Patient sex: F
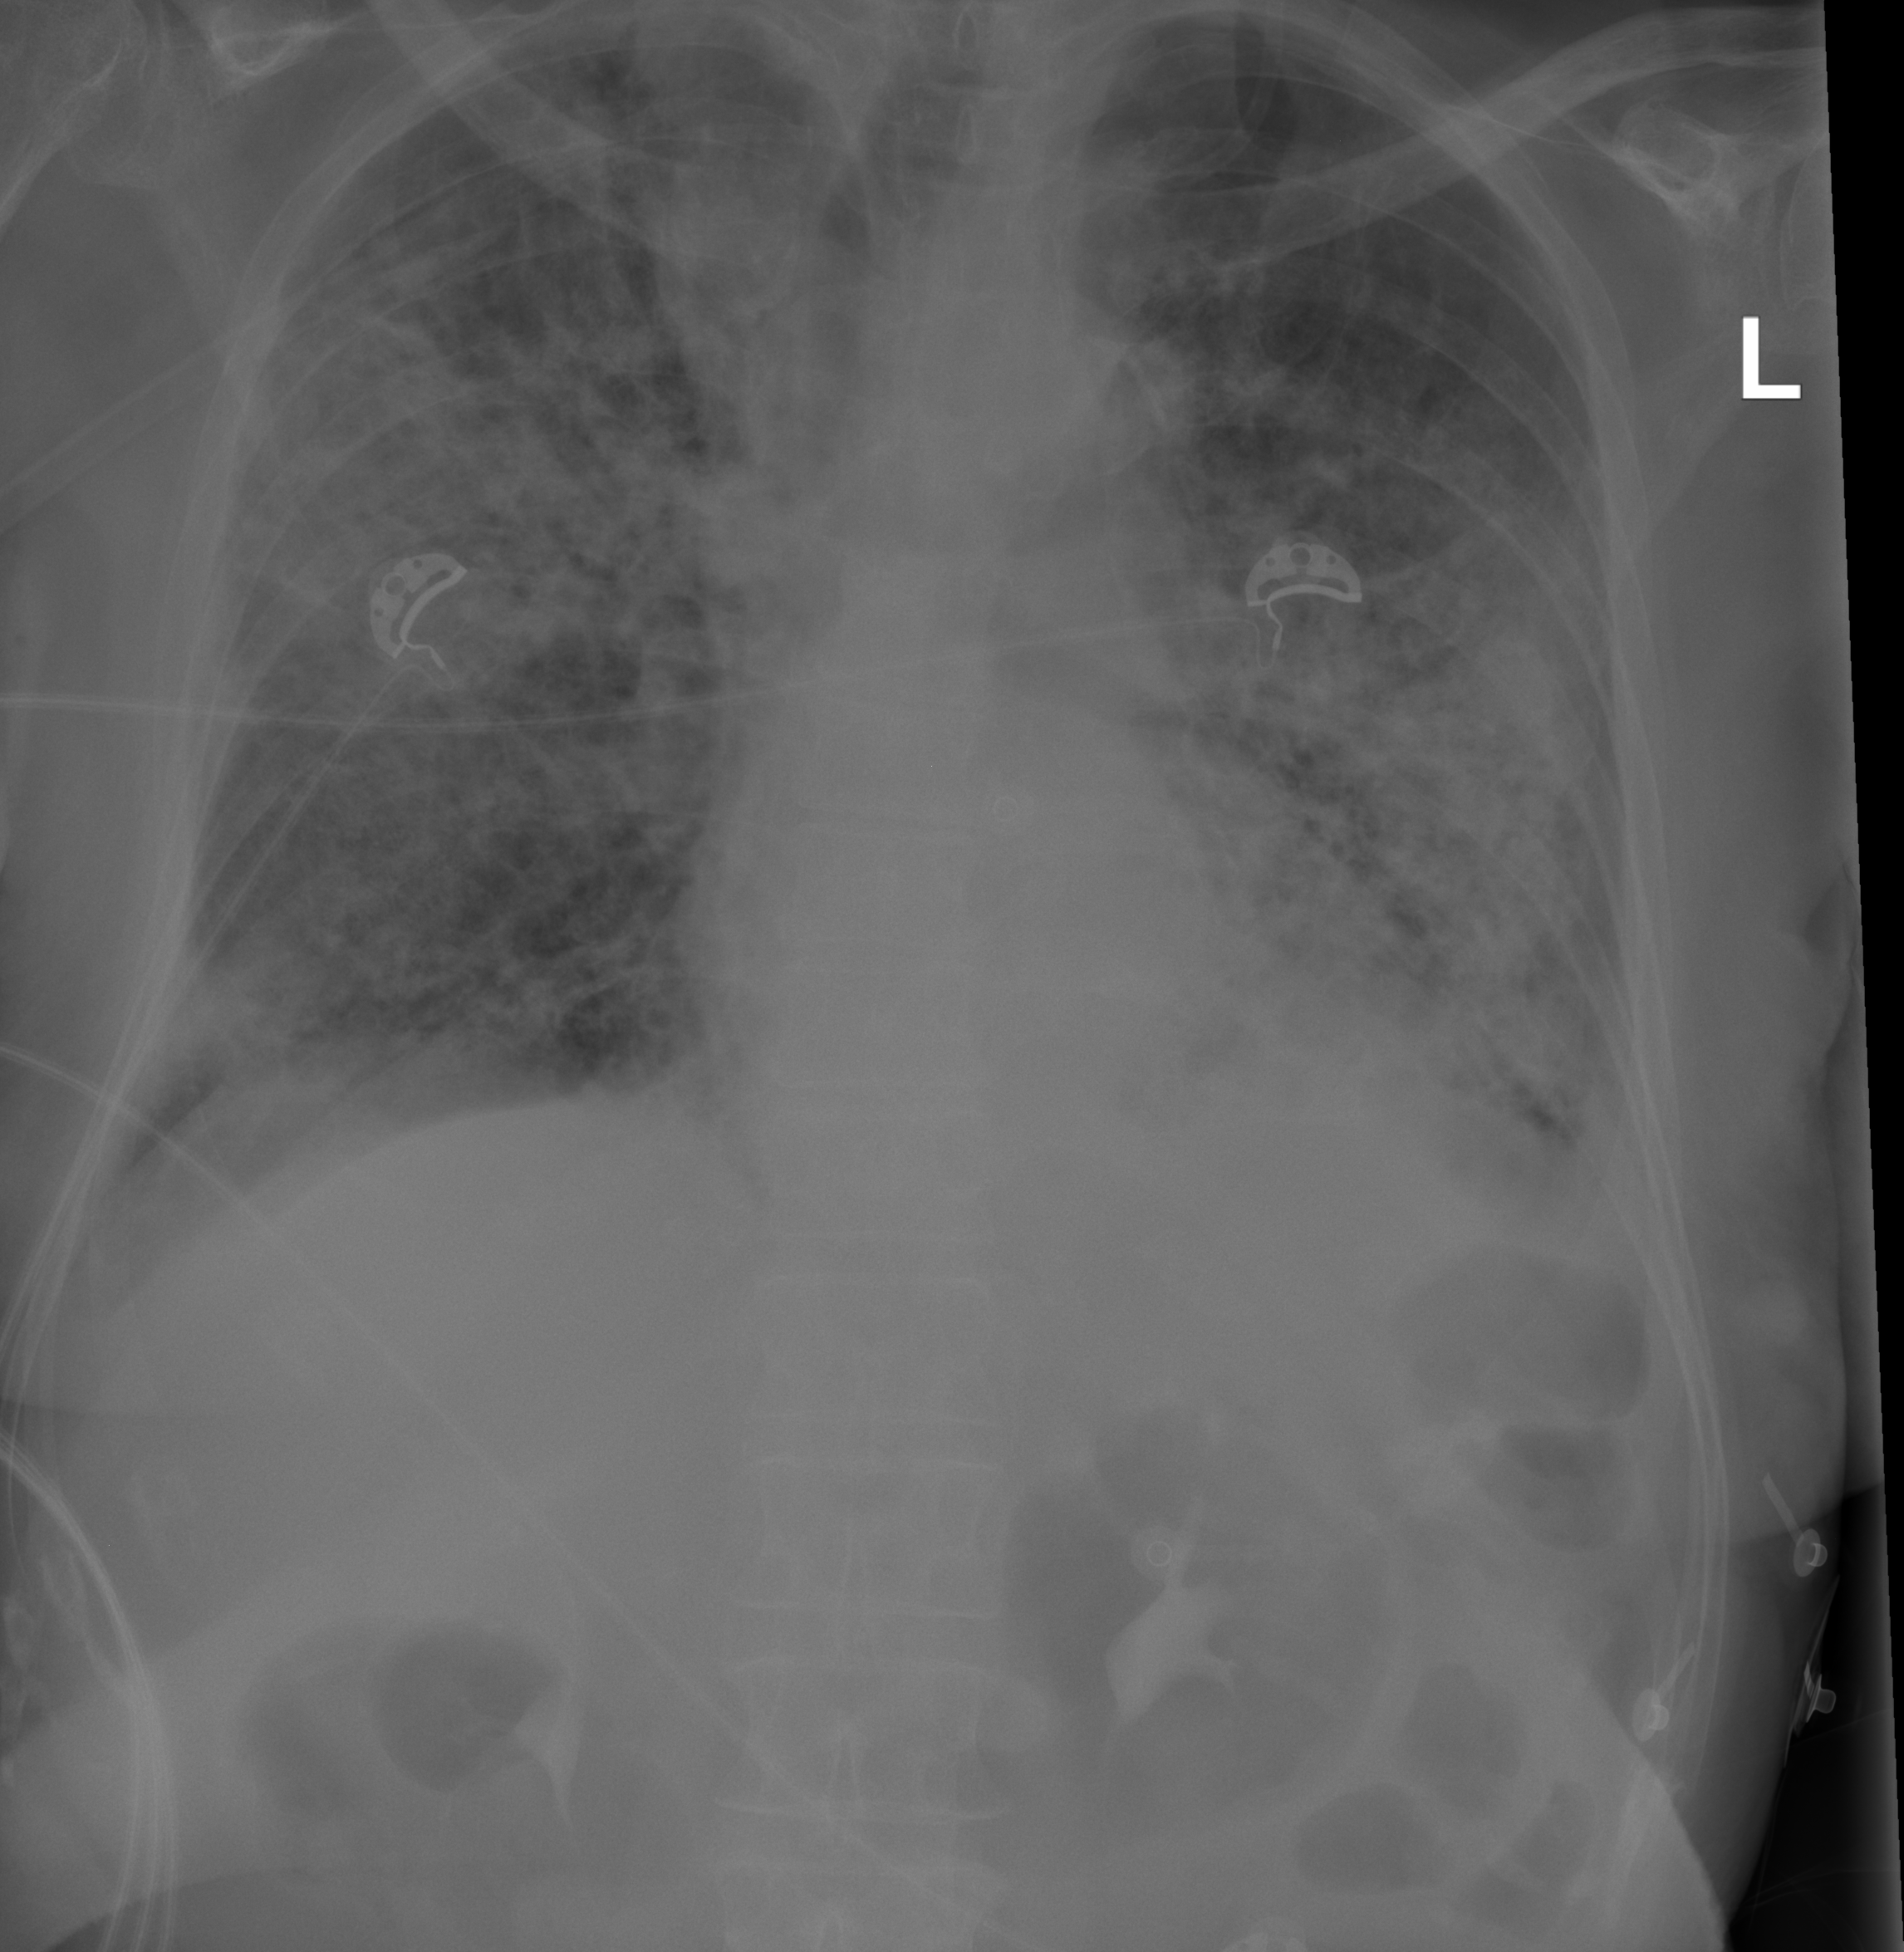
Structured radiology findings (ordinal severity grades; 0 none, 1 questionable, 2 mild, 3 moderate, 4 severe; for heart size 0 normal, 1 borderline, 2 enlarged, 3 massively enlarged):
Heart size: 0
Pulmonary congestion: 0
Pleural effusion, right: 0
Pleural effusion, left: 0
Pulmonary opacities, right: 3
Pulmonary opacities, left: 3
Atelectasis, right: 3
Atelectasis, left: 3